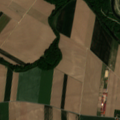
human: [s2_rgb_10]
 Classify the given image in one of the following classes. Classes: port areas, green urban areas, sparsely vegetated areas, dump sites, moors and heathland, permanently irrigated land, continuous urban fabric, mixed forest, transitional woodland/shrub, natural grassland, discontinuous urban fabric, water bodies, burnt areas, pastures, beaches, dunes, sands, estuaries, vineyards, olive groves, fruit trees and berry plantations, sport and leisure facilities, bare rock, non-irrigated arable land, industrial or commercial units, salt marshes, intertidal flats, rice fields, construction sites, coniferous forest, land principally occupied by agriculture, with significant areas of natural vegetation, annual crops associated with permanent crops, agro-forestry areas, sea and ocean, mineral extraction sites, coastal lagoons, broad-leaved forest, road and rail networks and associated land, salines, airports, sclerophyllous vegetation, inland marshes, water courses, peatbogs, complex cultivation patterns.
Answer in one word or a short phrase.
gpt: non-irrigated arable land, complex cultivation patterns, land principally occupied by agriculture, with significant areas of natural vegetation, broad-leaved forest